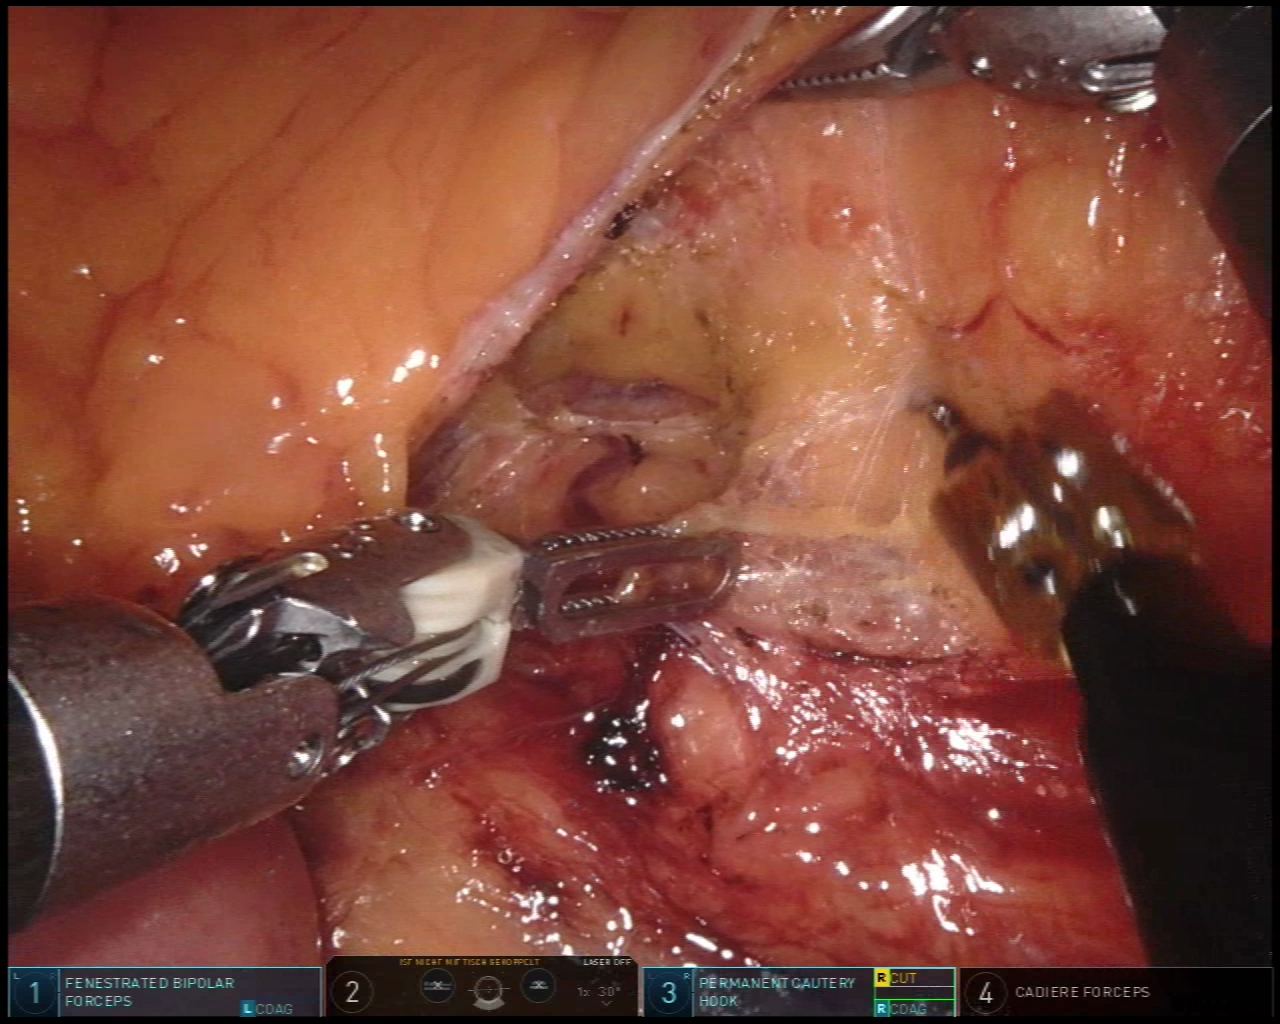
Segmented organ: small_intestine
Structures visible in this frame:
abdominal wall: no
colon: no
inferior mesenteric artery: no
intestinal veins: no
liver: no
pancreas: yes
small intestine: yes
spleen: no
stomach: no
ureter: no
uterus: no
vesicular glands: no